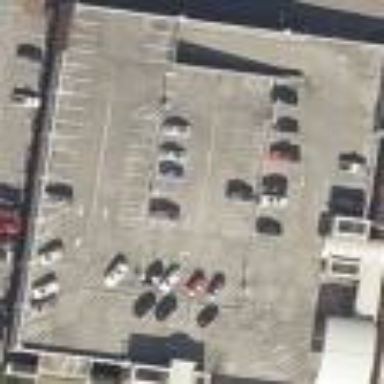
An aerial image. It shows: Multi-storey parking building.